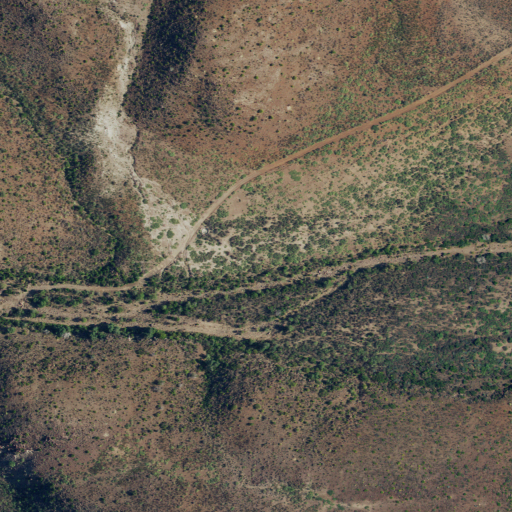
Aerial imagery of valley in Texas named Hatch Canyon containing shrub, grassland, and evergreen forest